Question:
(In above screen shot green lines were drawn later by MS Paint and are only for describing the problem.)
Code:
'''
<style>#left{float:left;width:100px;background:red;height:100%}</style>
<div id="left">SS</div>
'''
So as you can see there is a weird gap in the picture and it is not fully aligned in left.
Why does this occur? How to solve it?
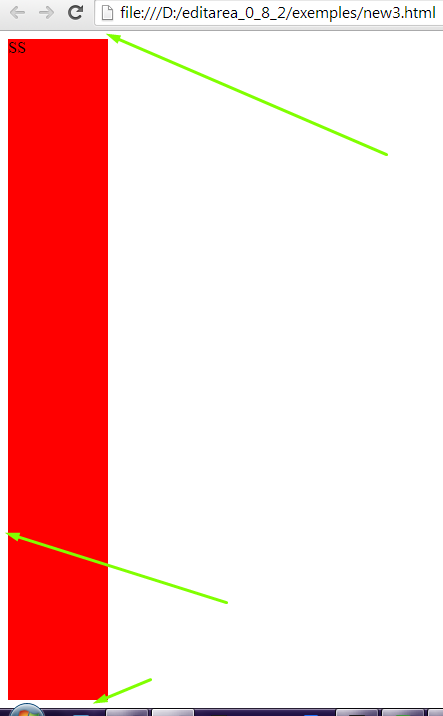
Answer: In 'body' the default margin is .
You can remove default margin:
'''
body {
margin: 0px;
}
'''